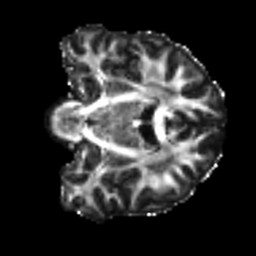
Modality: FA
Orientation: coronal
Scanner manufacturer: siemens
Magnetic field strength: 3 T
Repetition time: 4 s
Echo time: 0.0594 s